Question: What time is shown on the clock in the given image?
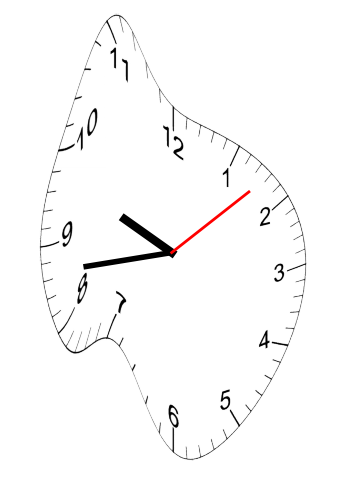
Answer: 09:43:08